Question: I've added a JToggleButton to a ButtonGroup.
Then I can't unselect this ToggleButton by clicking it one more time anymore.
I'm pretty sure that JToggleButton can be unselected by clicking it.
Is there any simple way to let the Button works as normal?
The Basic ButtonGroup works fine(Click B and unselect A).
But what i want is when A is selected and can be unselected by clicking it one more time.
In short,I want Both situations work.
A selected--> click B --> A unselected
A selected--> click A --> A unselected (Normal JToggleButton)

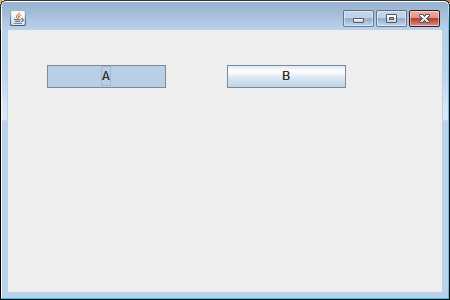
Answer: In short yes... without a 'ButtonGroup' everything works as expected, however:
> You should generally initialize a group of radio buttons so that one
is selected. However, the API doesn't enforce this rule -- a group of
radio buttons can have no initial selection. Once the user has made a
selection, exactly one button is selected from then on.
So basically the only time no 'JToggle' button can be selected is at start up. The minute one is selected we can only change the selected, we cannot unselect everything.
And if we think about it logically it makes sense, imagine we have 2 options or ... atleast one option must have been selected/enforced at the time. Or you must add more alternatives like , and (dumb example but im not good at explaining).
but there is always a work around:
There's no supported API for un-selecting all the buttons. However, if you really want to un-select all the buttons (not that it's recommended), calling 'setSelected(null, true)' on the 'ButtonGroup' should do the trick.
- <URL>